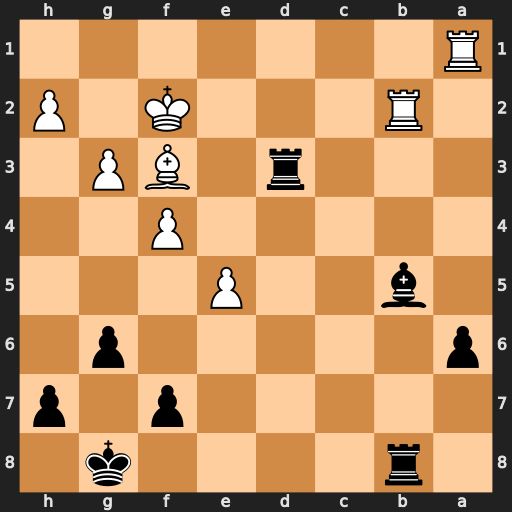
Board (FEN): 1r4k1/5p1p/p5p1/1b2P3/5P2/3r1BP1/1R3K1P/R7
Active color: b
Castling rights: -
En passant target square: -
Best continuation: Rxf3+ Kxf3 Bc6+ Ke3 Rxb2